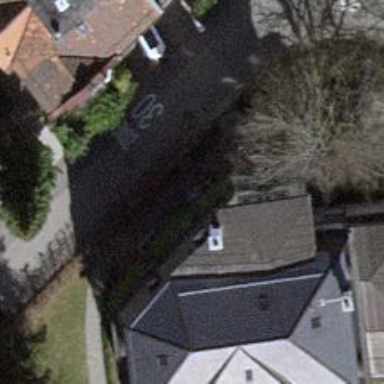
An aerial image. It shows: Quadruple saltbox roof shape on apartment building.